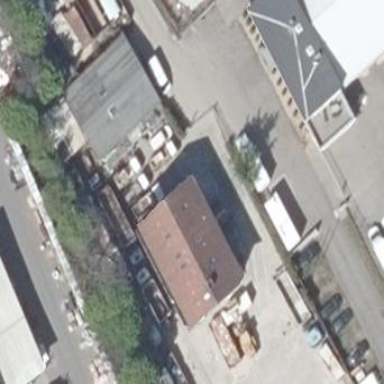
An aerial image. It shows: Commercial building.